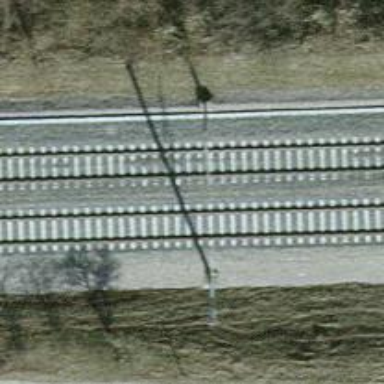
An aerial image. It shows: Solitary milestone along the railway.